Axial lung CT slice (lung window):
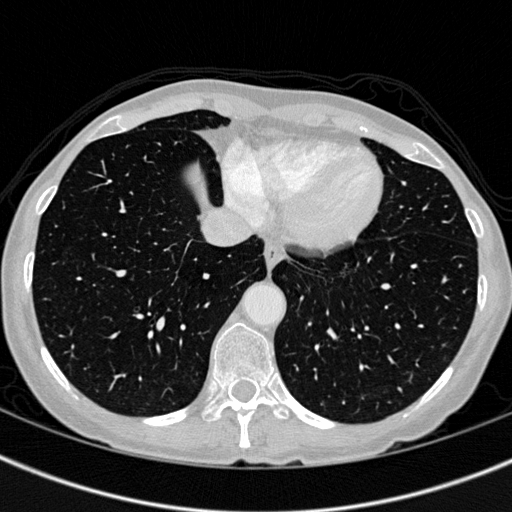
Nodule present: no